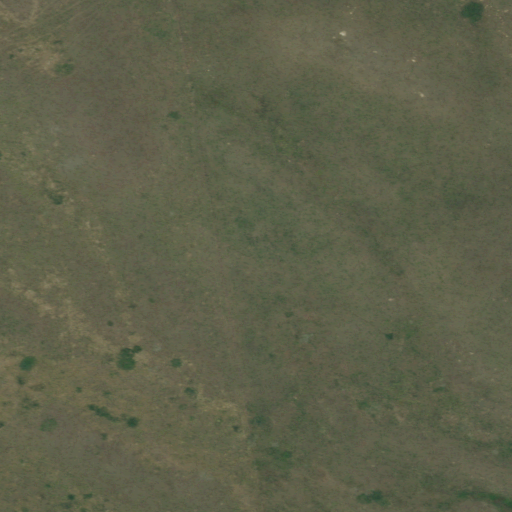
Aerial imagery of plain(s) in South Dakota named Hunt Table containing only grassland